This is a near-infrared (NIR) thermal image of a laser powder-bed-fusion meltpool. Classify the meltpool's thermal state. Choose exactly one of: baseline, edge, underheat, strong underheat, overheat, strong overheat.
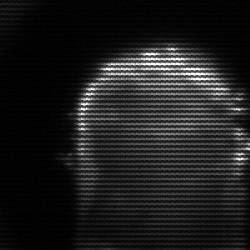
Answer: baseline